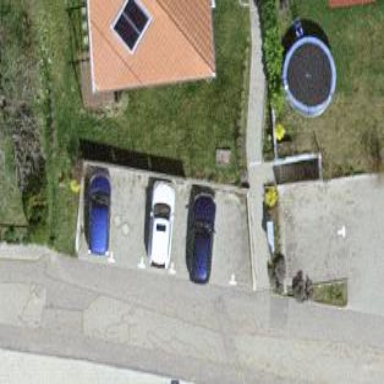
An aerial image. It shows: Street side parking area.